Interaction volume radius: 10 \u00c5
Interaction volume height: 15 \u00c5
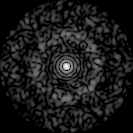
Disorder parameter: 0.8214